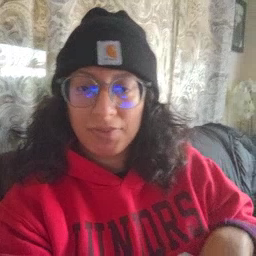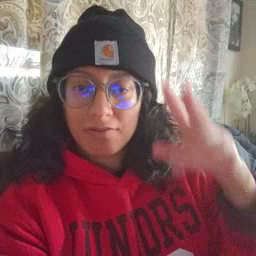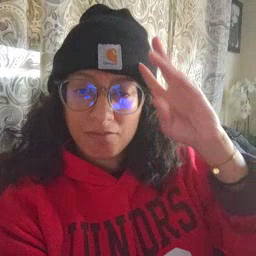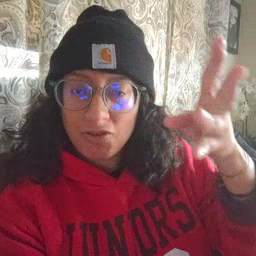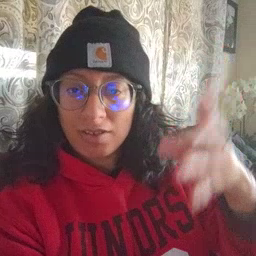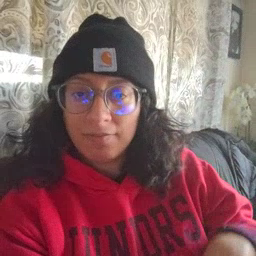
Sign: pretend